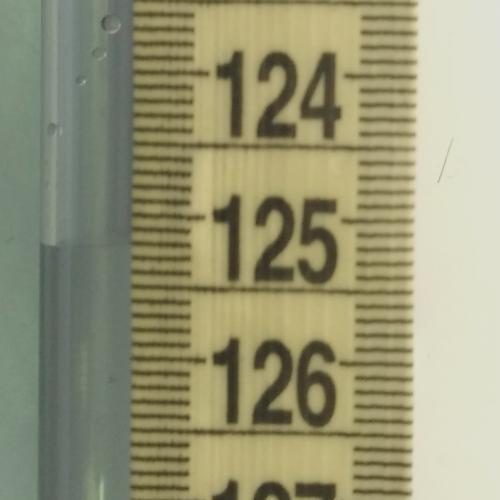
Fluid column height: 125.2 cm